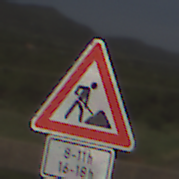
Verkehrszeichen: Arbeitsstelle
Zusatzzeichen unten: ZeitangabenOhneBeschraenkungAufWochentage2
Umgebung: Outdoor, RoadRail
Tageszeit: MorningAfternoon
Wetter: PartlyCloudy
Licht: Natural
Jahreszeit: NotSpecified
Kontrast: HighContrast